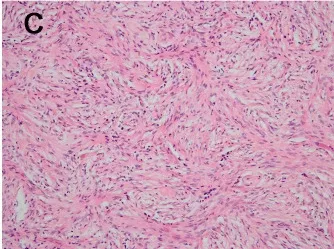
The histological and immunohistochemical results of the tumor. (C) Neoplastic cells were spindle-shaped and arranged in a whorled and short fascicular pattern (H&E; magnification: x200).
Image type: pathology (h&e)